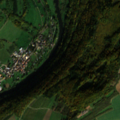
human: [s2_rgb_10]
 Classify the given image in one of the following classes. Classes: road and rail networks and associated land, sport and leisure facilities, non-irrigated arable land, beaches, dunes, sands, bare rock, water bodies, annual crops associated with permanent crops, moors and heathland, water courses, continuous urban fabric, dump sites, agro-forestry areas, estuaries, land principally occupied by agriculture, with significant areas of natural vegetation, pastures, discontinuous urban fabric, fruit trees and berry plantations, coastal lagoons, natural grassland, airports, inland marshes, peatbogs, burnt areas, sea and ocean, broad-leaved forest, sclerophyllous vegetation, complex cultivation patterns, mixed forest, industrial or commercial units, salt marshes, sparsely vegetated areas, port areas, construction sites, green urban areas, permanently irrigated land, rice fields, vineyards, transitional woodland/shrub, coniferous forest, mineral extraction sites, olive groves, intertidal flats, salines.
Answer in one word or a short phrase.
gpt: discontinuous urban fabric, non-irrigated arable land, vineyards, pastures, complex cultivation patterns, broad-leaved forest